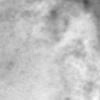
Label: no_change